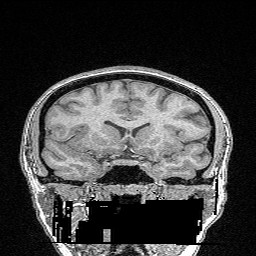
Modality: FLASH
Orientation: sagittal
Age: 24
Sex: female